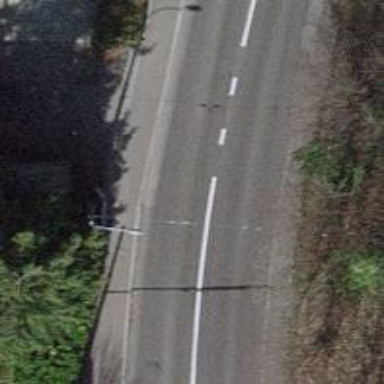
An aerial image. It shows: Secondary road with asphalt surface. There are sidewalks on both sides of the road. Trolley wires are visible above the road.